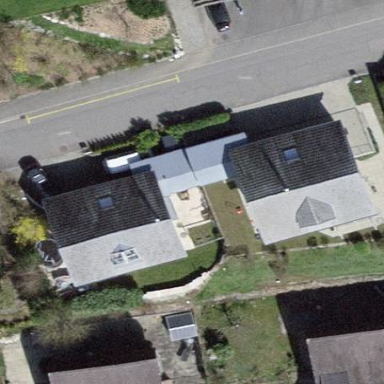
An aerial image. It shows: Building with tiled roof.